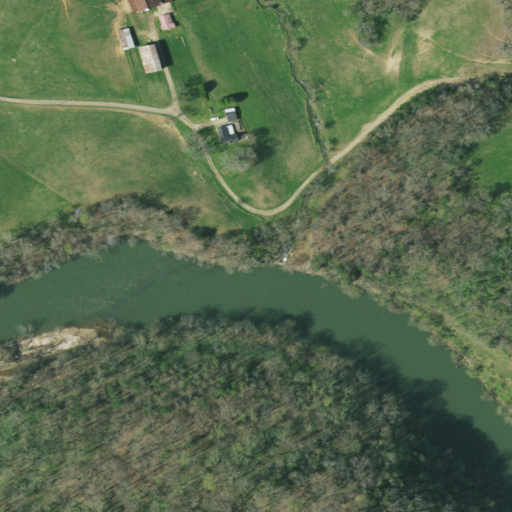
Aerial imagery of valley in Tennessee named Evans Valley containing deciduous forest, pasture, open water, open development, and mixed forest